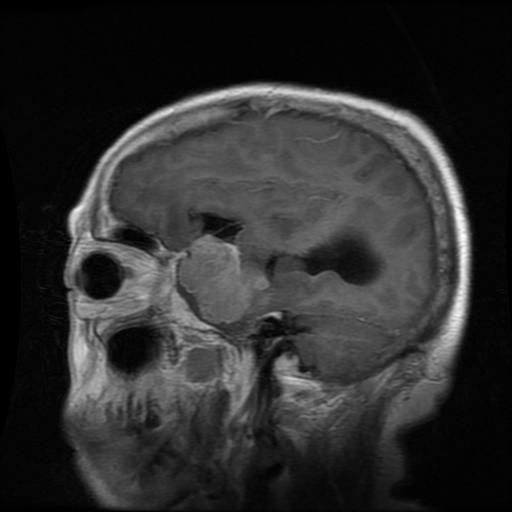
Label: meningioma